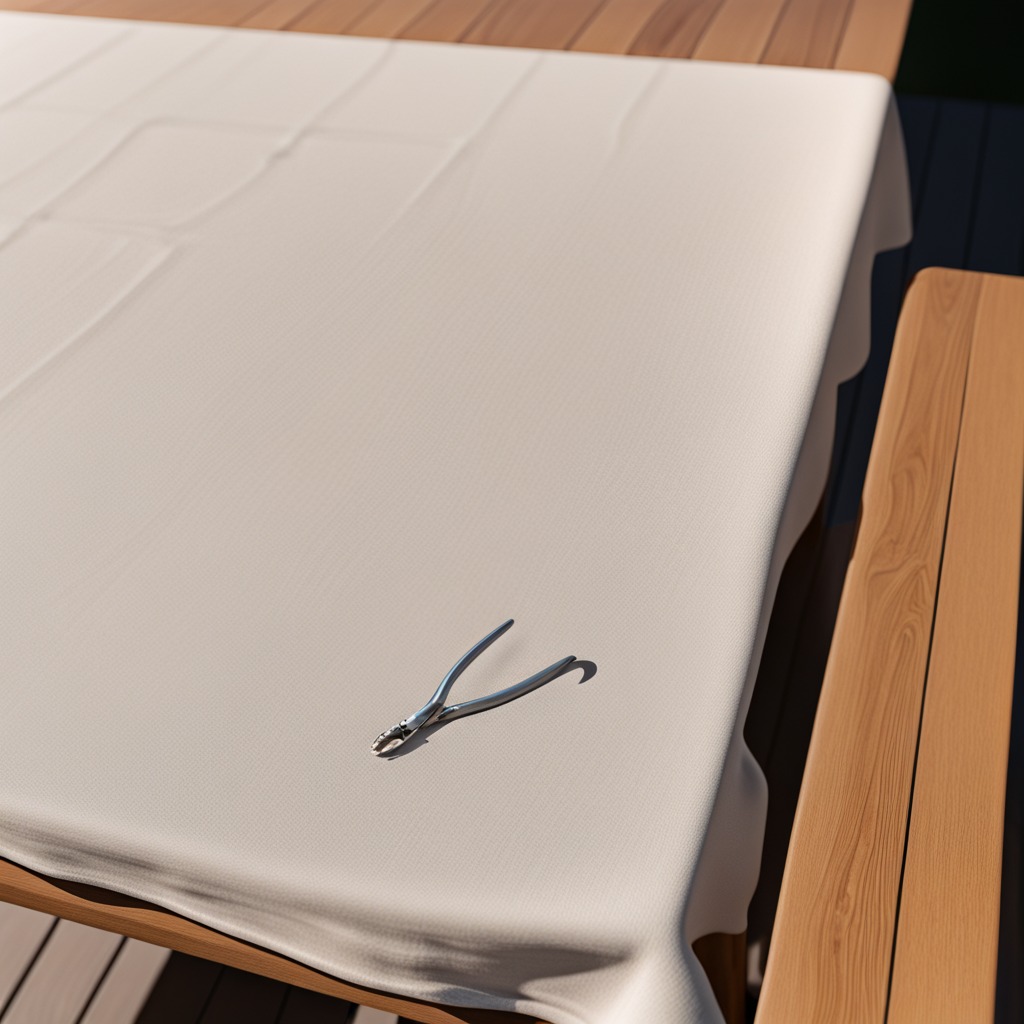
A plier lying on a wooden table in an outdoor workshop during daytime bright natural light soft shadows worn but beneath the cloth.